Field crop: maize
Growth stage: 2
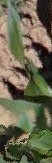
Species: maize